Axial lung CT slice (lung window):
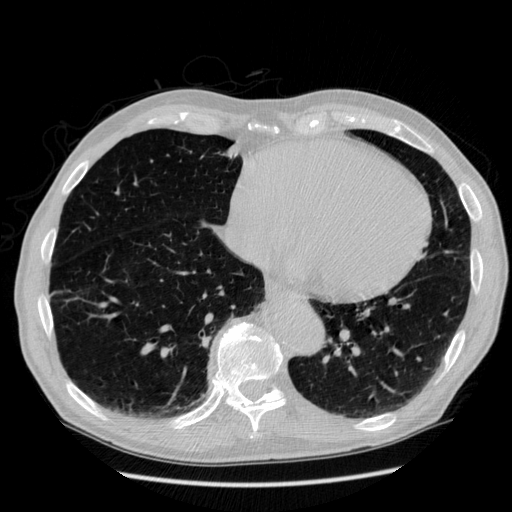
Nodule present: no